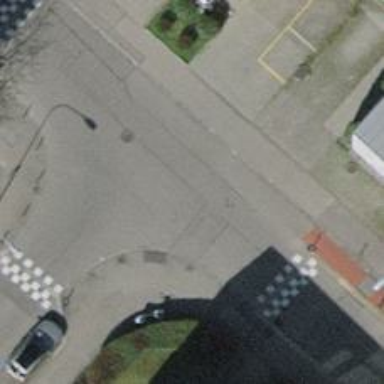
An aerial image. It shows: Unmarked crossing with traffic calming table.